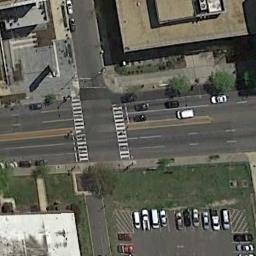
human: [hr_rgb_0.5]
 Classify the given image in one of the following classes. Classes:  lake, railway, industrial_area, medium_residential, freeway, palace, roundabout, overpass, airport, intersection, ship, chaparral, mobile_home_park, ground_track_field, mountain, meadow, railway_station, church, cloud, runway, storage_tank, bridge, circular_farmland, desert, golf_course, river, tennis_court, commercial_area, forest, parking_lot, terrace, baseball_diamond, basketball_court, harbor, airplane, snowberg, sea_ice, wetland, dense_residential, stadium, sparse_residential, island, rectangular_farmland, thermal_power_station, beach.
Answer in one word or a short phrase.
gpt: intersection